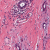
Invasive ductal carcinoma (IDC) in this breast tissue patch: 0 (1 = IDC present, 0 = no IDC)